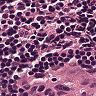
Metastatic tissue present: yes